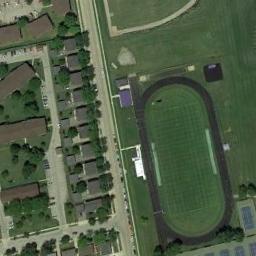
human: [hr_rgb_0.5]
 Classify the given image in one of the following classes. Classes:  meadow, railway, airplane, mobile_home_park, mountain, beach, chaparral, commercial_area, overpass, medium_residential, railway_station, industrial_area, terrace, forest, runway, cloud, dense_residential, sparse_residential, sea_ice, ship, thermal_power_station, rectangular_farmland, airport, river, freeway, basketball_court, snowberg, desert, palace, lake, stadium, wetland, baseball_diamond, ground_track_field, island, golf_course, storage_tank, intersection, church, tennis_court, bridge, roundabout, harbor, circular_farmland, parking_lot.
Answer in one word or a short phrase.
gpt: ground_track_field